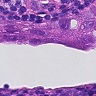
Metastatic tissue present: yes